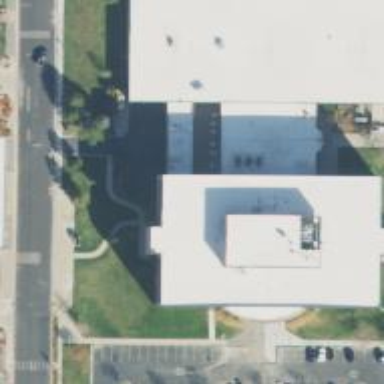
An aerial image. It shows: Building with flat roof.